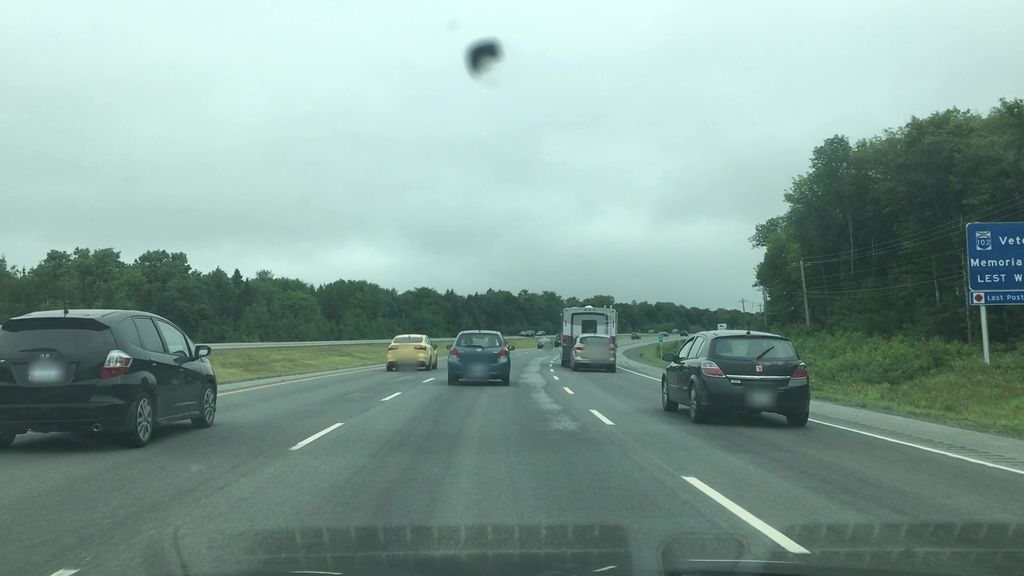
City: halifax